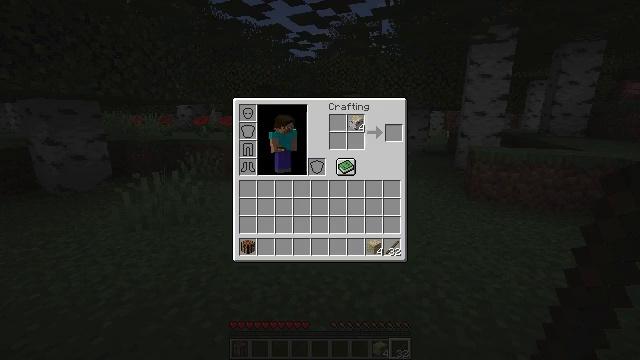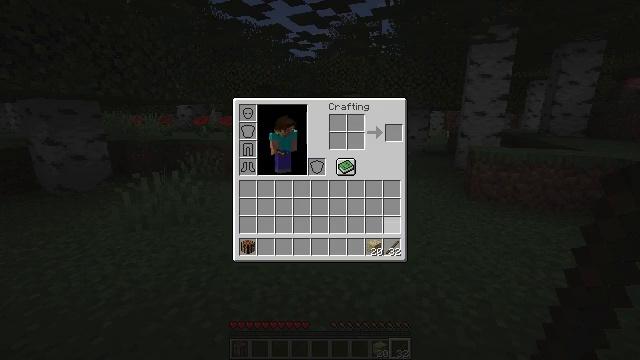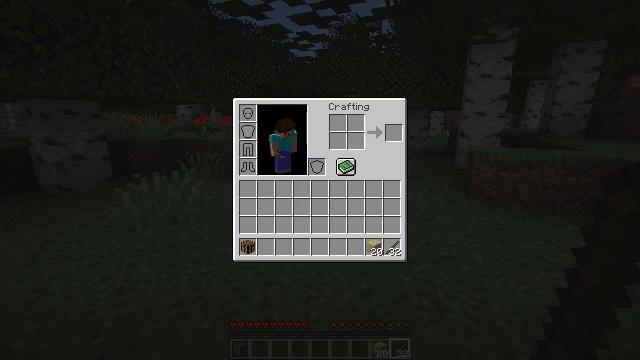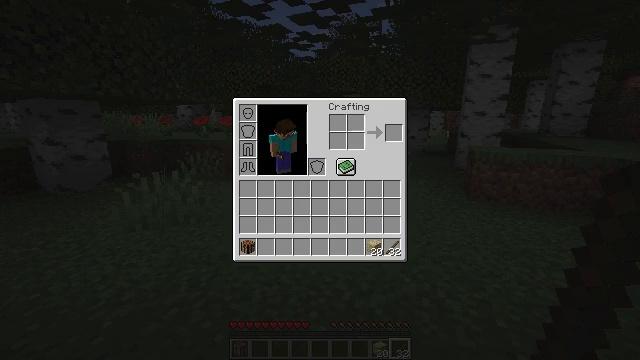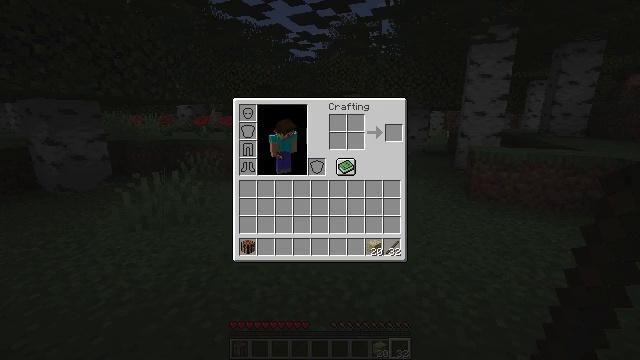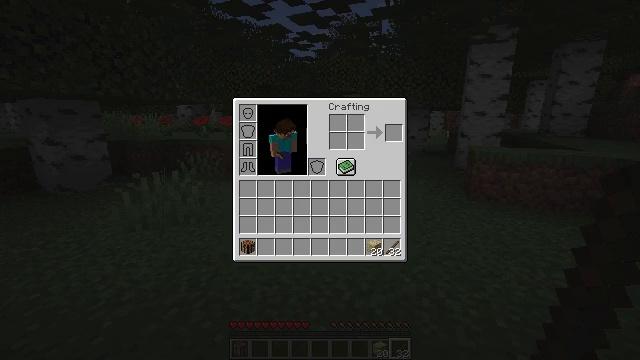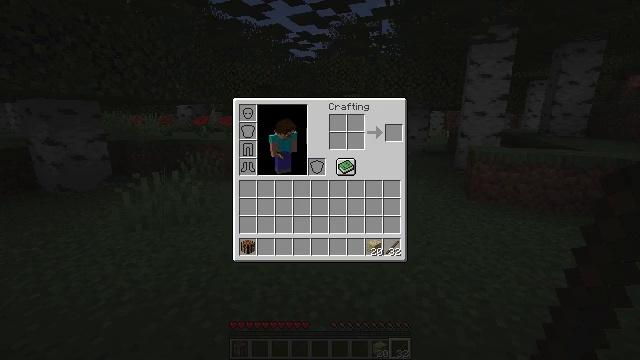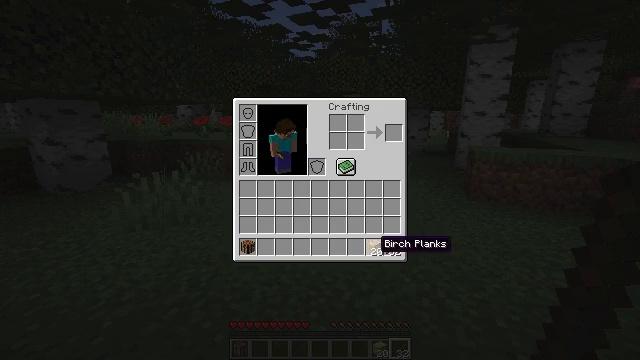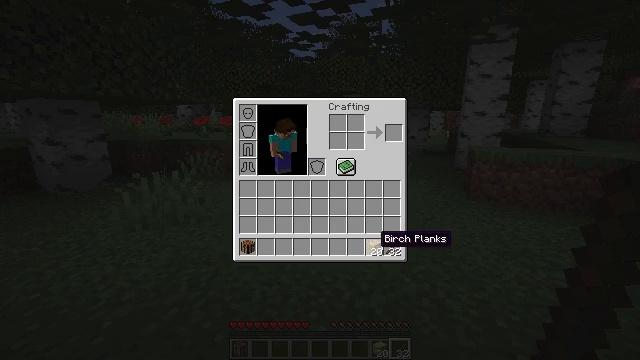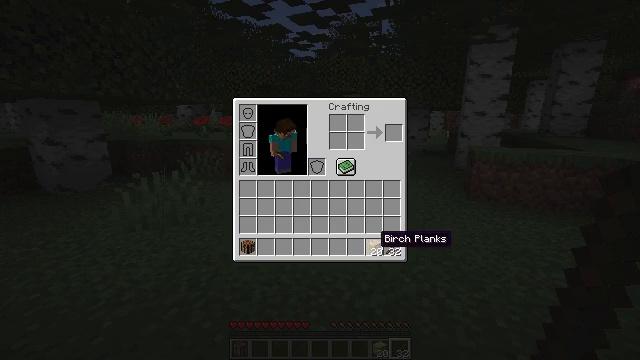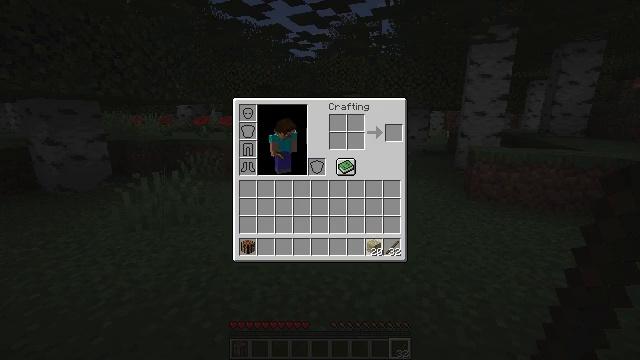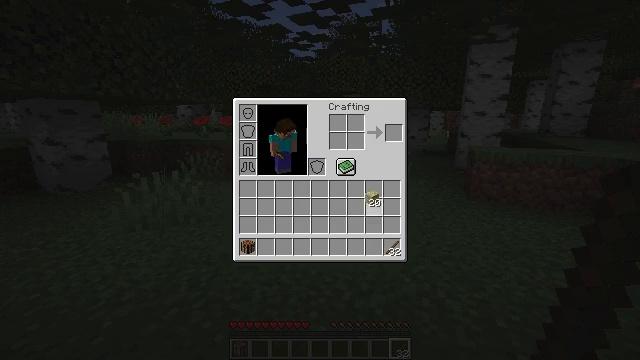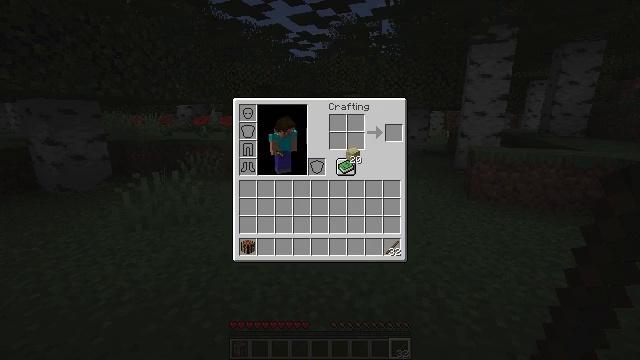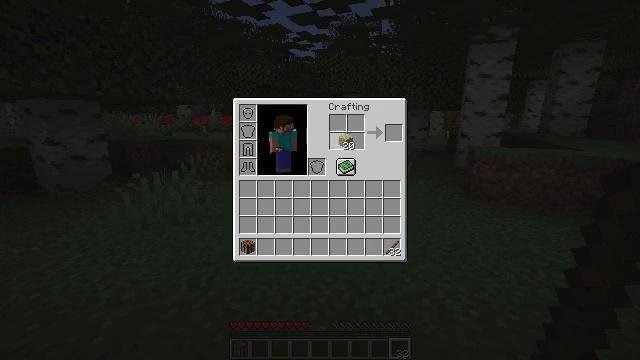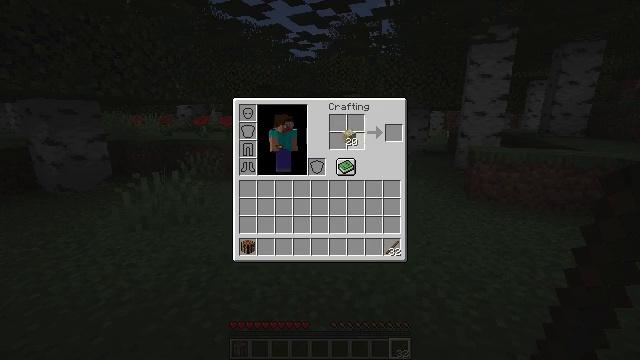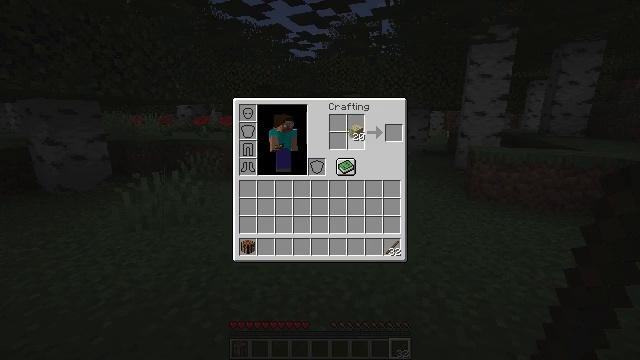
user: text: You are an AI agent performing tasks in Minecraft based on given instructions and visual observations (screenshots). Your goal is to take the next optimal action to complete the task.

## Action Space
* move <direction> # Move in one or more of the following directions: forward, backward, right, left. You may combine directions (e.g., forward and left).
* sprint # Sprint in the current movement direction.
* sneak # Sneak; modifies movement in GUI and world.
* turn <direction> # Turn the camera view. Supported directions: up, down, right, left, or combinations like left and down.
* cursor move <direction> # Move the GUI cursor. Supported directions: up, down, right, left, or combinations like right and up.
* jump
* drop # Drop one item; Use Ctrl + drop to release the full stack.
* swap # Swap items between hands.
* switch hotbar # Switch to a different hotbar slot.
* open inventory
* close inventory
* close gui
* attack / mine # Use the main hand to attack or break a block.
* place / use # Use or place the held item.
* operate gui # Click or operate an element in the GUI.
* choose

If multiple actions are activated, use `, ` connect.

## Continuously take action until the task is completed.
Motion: motion action
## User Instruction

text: Take two planks and craft sticks.
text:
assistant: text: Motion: cursor move left and down, open gui
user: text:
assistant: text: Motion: cursor move left and down
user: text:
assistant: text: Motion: no_op
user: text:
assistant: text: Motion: cursor move right and up
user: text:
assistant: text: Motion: no_op
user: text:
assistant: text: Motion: operate gui
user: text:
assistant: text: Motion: operate gui
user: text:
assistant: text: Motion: no_op
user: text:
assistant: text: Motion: no_op
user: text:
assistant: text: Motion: operate gui
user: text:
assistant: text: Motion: cursor move up
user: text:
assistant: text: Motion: cursor move left and up
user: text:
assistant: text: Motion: cursor move left and up
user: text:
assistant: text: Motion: operate gui
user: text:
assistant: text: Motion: operate gui
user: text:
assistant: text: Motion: operate gui
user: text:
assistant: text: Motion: operate gui
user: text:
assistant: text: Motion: operate gui
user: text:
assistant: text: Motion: cursor move down, operate gui
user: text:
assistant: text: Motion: operate gui
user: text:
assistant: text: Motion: operate gui
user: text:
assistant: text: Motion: no_op
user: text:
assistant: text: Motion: cursor move right
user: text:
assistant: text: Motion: cursor move right
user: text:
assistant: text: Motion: no_op
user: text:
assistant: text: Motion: no_op
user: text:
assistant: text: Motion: no_op
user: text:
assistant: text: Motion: operate gui
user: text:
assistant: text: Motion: operate gui
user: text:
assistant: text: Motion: cursor move down